Field crop: maize
Growth stage: 2
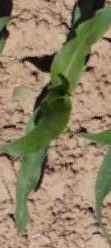
Species: maize